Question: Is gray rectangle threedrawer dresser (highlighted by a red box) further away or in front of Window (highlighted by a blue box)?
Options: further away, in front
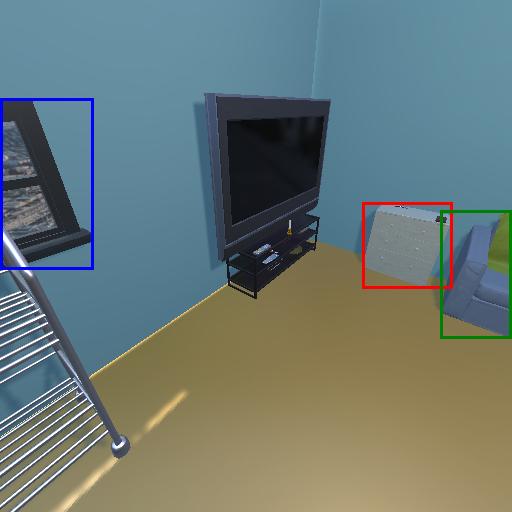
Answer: further away